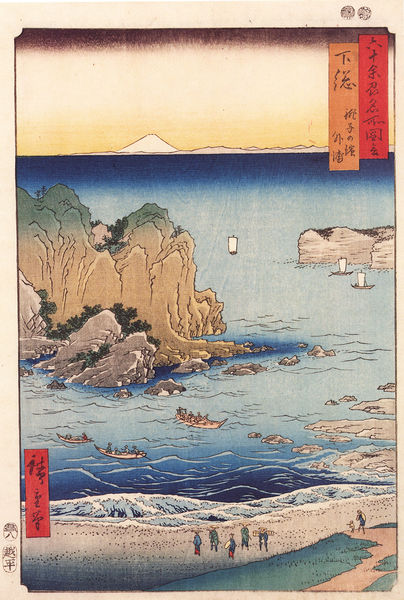
Titel: Shimosa Provinz, Choshi Strand, Toura
Künstler: Utagawa Hiroshige
Schlagwörter: berg, blau, felsen, meer, wasser, bäume, gelb, grün, menschen, sand, ufer, orange, zeichnung, rot, horizont, rosa, boot, boote, holzschnitt, japan, küste, schiff, schiffe, schrift, segel, strand, wellen, berge, fels, klippen, japanisch, schriftzeichen, bucht, segelboote, tusche, vulkan, moos, asien, comic, text, holzdruck, chinesisch, farbholzschnitt, ruderboote, barken, spruchband, chinesen, asiaten, fujijama, hokusai, chna, asisch